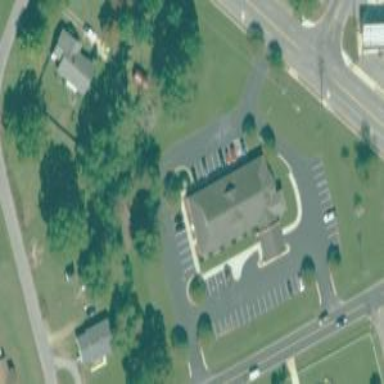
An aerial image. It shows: Healthcare clinic.